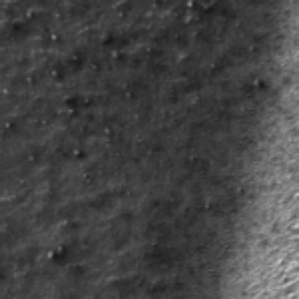
Label: frost